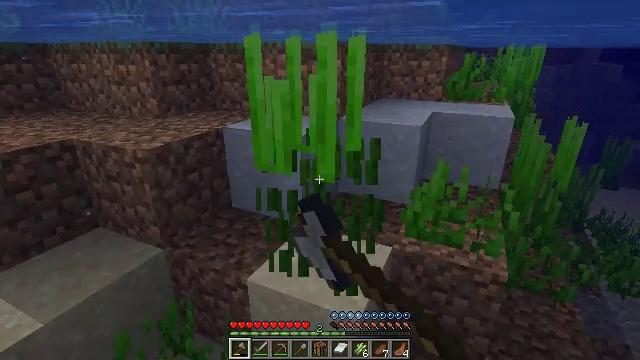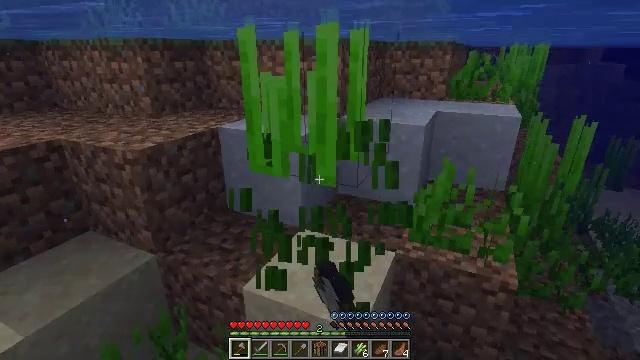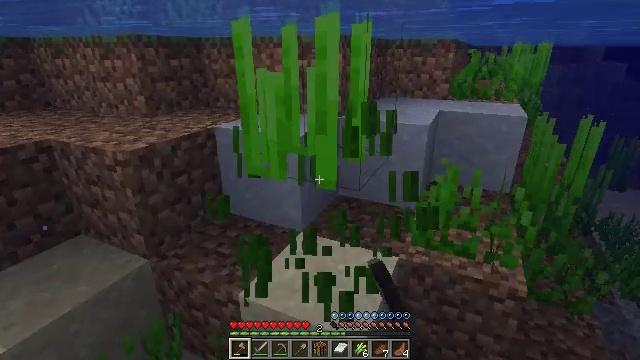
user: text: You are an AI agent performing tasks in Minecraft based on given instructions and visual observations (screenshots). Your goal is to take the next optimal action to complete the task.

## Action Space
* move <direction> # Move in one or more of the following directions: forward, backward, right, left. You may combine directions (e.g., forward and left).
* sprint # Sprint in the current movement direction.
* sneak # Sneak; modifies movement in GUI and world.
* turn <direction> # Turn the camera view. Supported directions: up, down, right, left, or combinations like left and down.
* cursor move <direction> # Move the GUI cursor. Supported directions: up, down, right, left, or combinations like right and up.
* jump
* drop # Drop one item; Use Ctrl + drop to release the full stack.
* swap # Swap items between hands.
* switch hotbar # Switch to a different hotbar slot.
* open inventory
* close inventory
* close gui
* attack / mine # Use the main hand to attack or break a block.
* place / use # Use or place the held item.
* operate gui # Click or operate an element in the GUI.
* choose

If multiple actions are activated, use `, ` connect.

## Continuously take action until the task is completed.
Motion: motion action
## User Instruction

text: Mine tall seagrass from underwater.
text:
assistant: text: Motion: move forward
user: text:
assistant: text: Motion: move forward
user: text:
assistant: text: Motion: attack / mine